Question: I want to remove the underlining decoration when I am inputting text into my edit text. And something more, is it possible to get rid of this padding or margin that is between the inputted text and the blue border below it?
Right now the edittext looks like this:

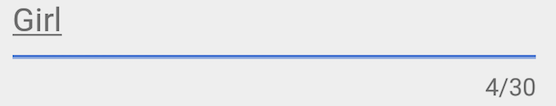
Answer: Create a 'edit_text_background.xml' in your drawables folder with following code:
'''
<?xml version="1.0" encoding="utf-8"?>
<shape xmlns:android="http://schemas.android.com/apk/res/android"
android:shape="rectangle">
<solid android:color="@android:color/white"></solid>
</shape>
'''
Then simply set 'android:background="@drawable/edit_text_background"' field to the same drawable file.